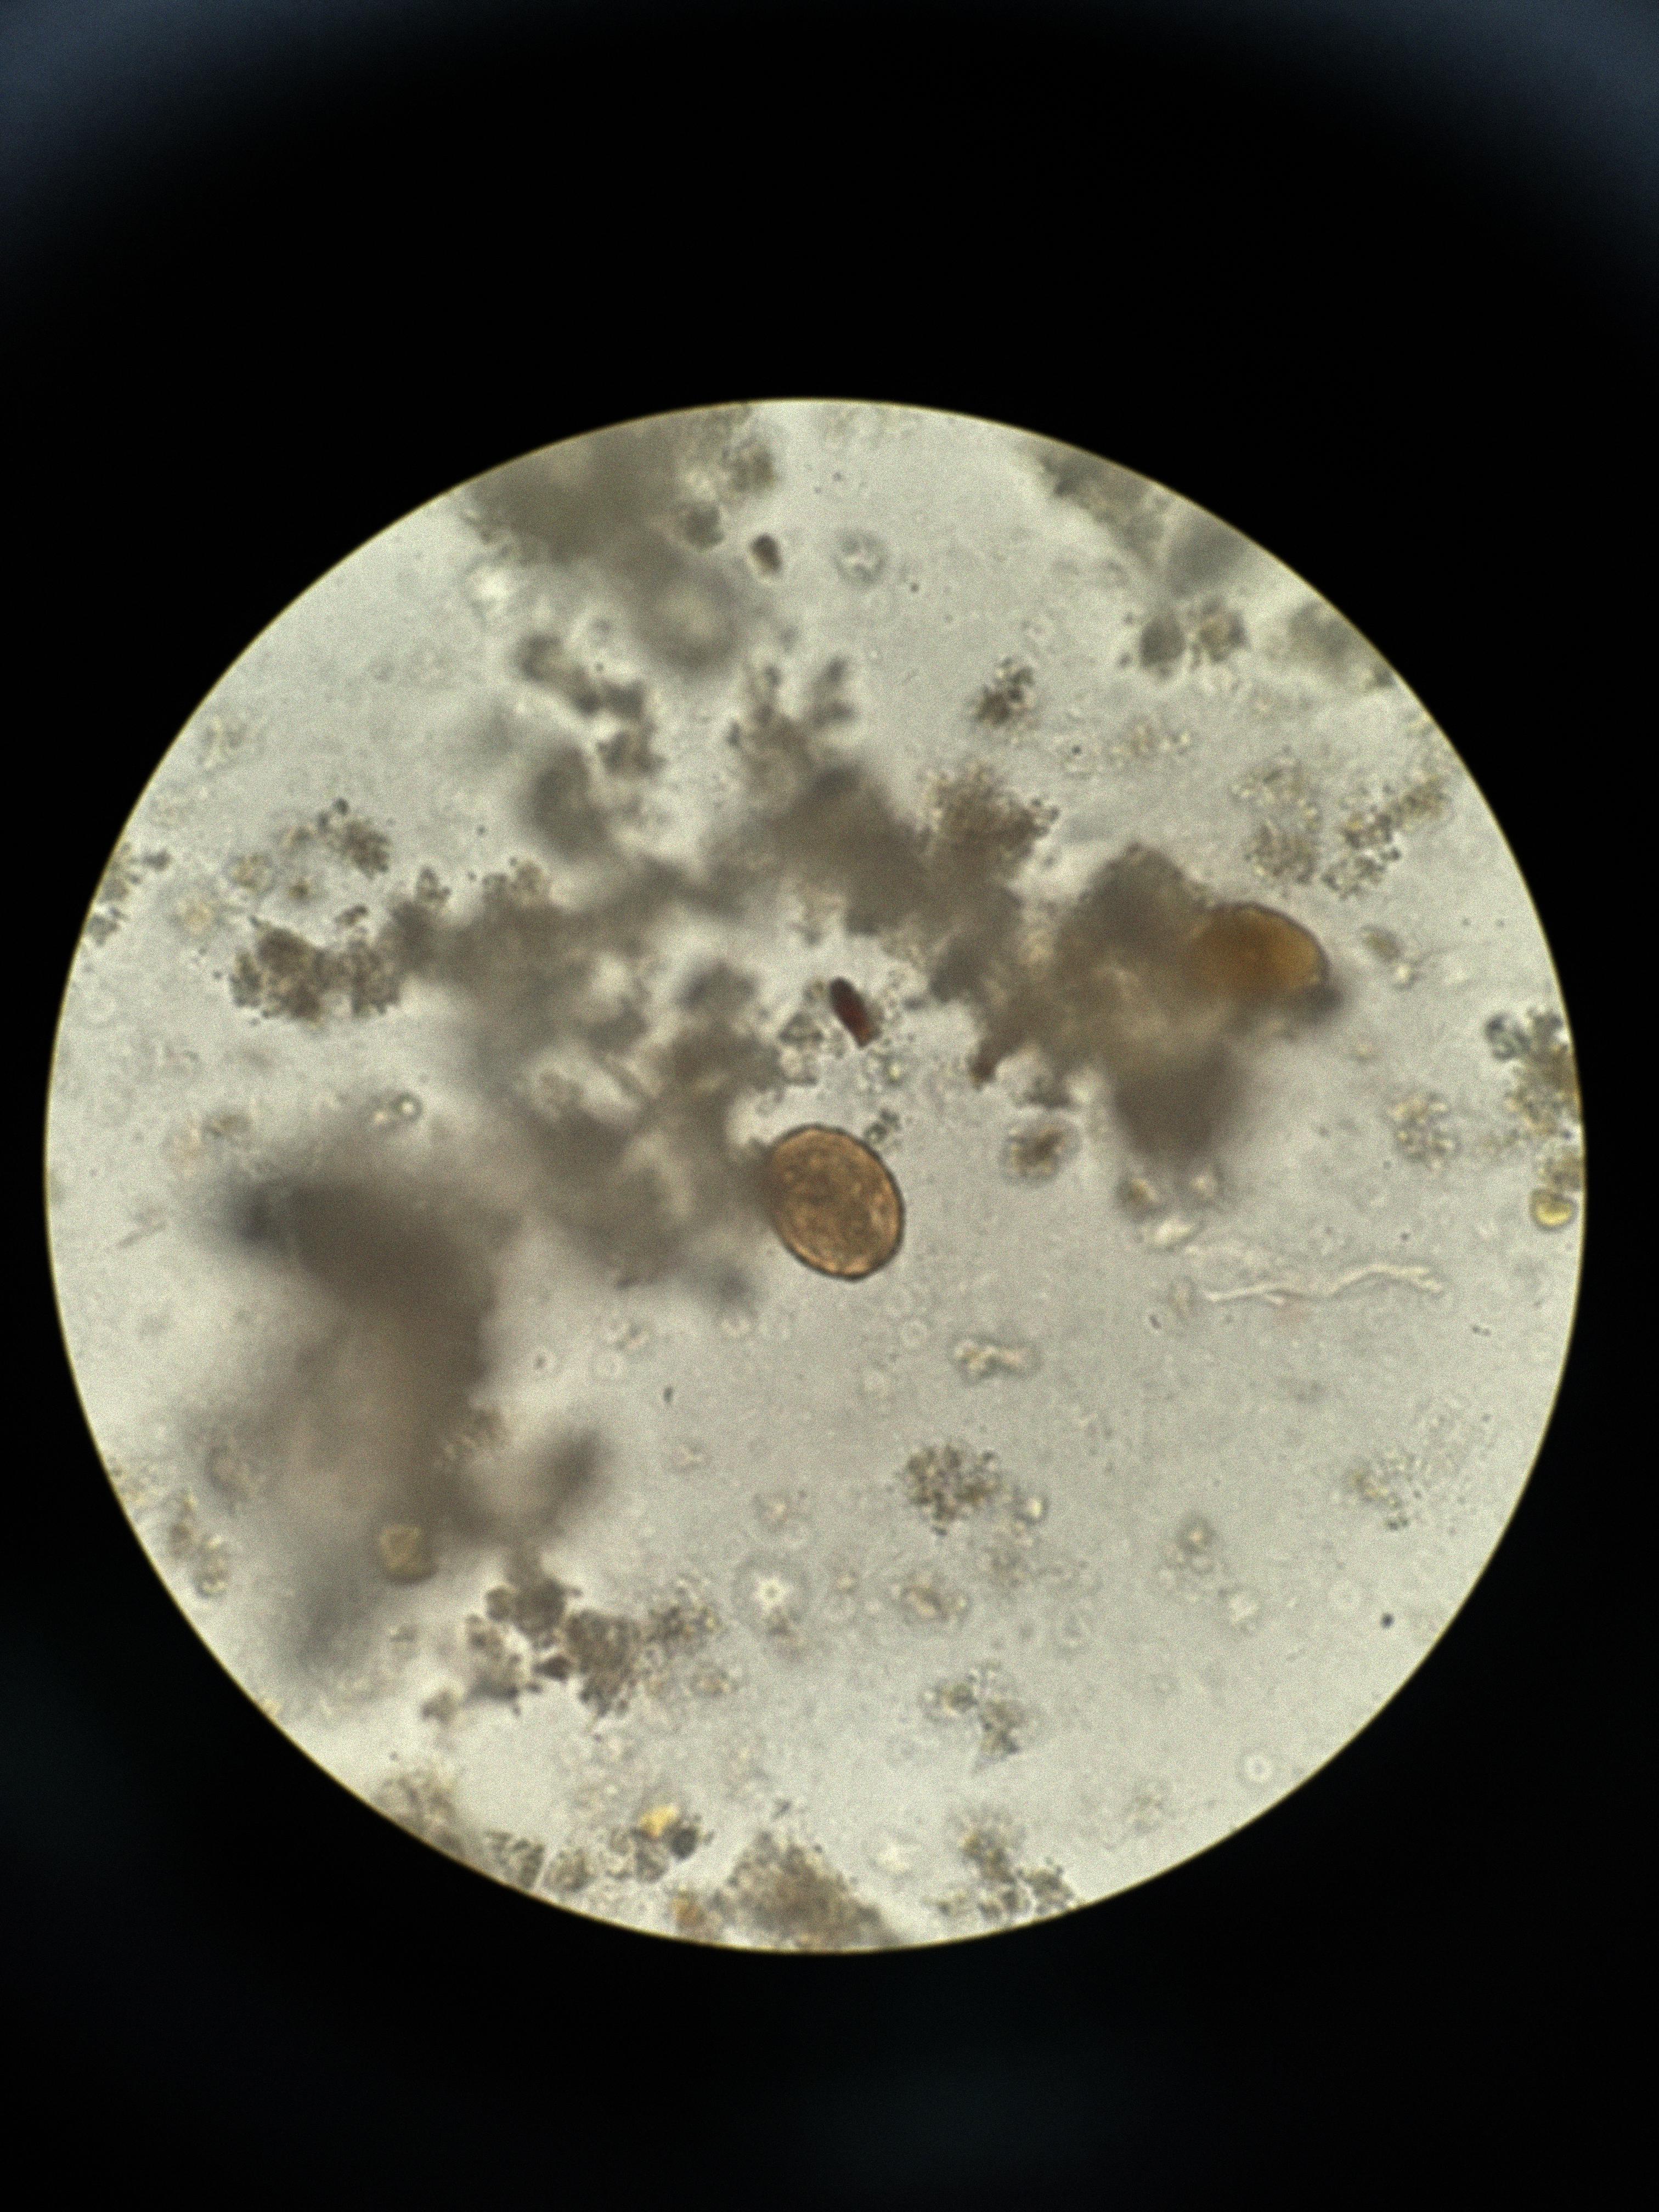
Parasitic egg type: Ascaris lumbricoides